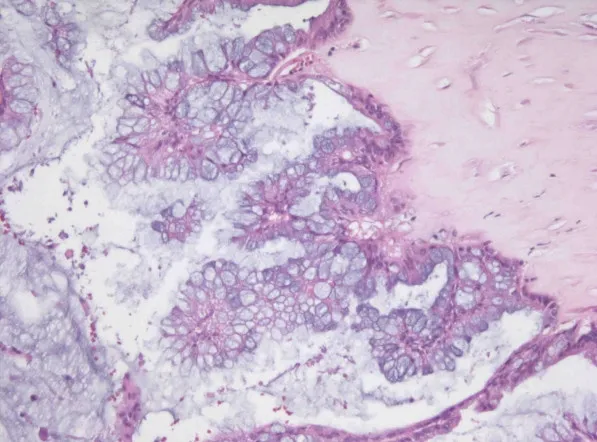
The section reveals papillary hyperplasia of mucinous lining epithelium with stratification and atypism (H&E stain, x250).
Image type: pathology (h&e)